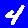
Digit: 4